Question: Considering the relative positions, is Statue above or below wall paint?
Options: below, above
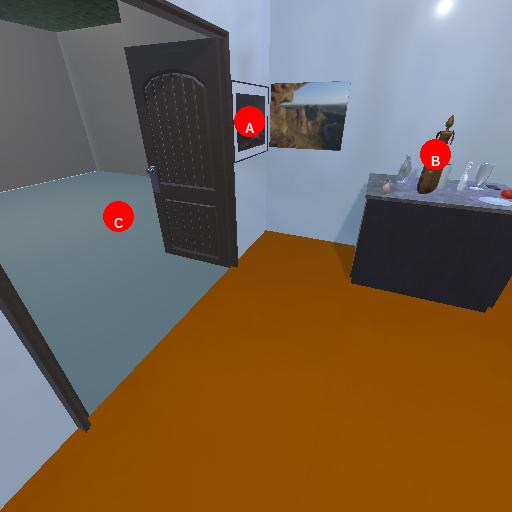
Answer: below